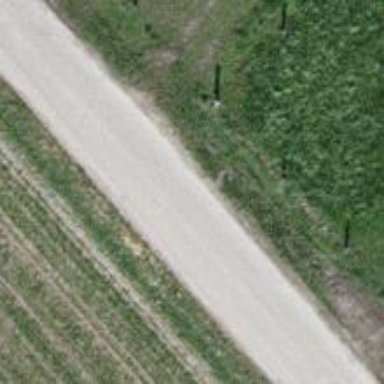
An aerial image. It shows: Unclassified road with paved surface.